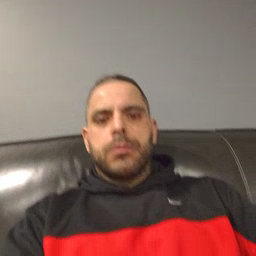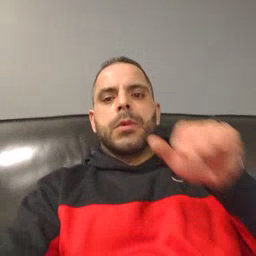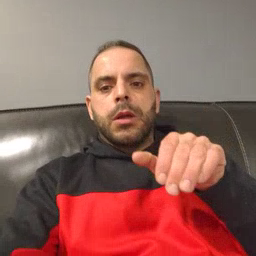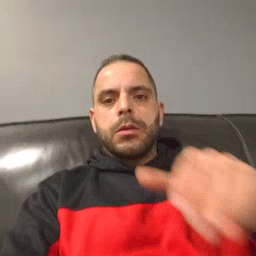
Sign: night